Aerial crown-view tile of a tropical tree (Barro Colorado Island, Panama), acquired 20241112:
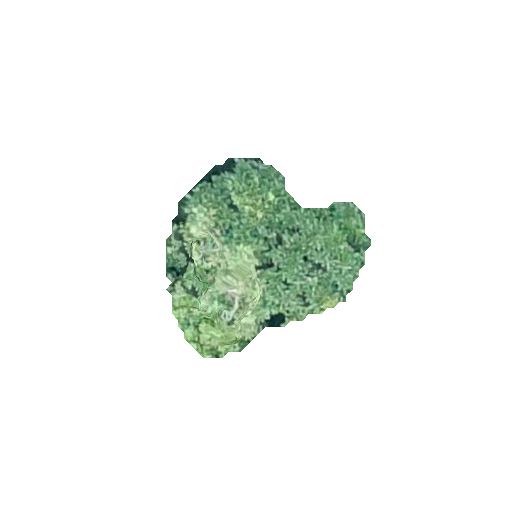
Species: Miconia argentea
GBIF accepted scientific name: Miconia argentea
Crown area: 42.025 m²